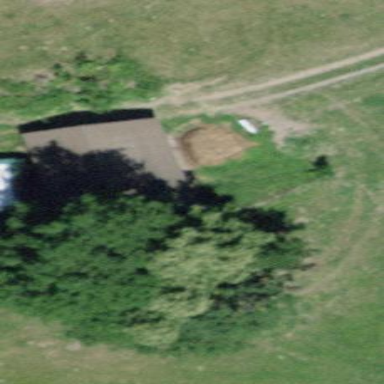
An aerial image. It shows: Rural barn.